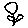
Label: flower